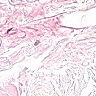
Metastatic tissue present: no